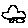
Label: car